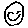
Label: smiley face